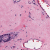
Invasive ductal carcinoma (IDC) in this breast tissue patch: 0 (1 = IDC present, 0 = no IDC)